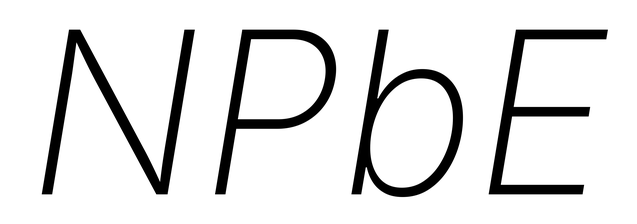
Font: Inter-Italic_ExtraLight_Italic